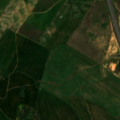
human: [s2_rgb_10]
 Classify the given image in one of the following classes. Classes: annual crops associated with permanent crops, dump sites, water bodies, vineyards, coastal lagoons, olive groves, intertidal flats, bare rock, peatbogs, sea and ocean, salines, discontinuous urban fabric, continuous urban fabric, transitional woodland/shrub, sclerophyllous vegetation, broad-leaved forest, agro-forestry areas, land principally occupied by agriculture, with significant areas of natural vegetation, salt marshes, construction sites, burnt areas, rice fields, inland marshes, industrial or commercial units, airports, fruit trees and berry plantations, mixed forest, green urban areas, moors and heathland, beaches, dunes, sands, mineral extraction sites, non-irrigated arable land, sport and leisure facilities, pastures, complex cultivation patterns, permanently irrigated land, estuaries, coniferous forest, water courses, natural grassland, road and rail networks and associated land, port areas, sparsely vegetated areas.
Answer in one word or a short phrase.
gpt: non-irrigated arable land, broad-leaved forest